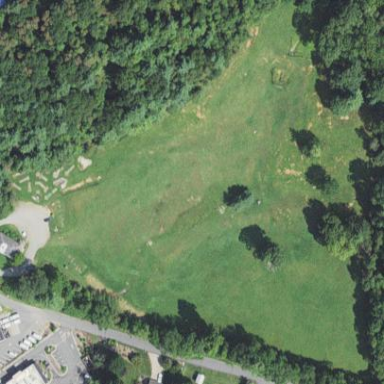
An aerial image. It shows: Grassy area designated as driving range for golf.